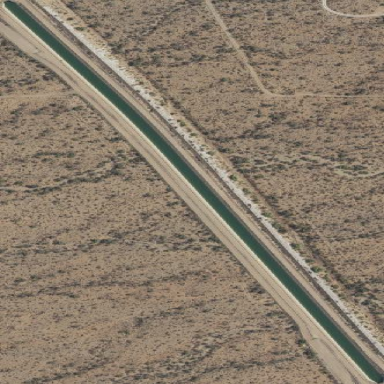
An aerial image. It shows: Canal with water flowing through it.